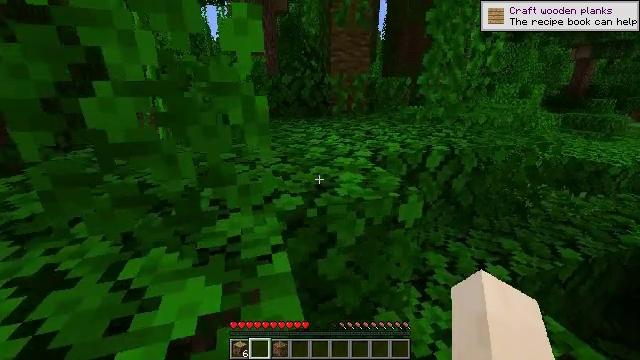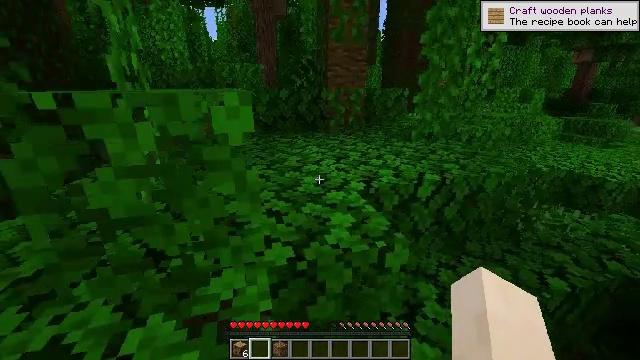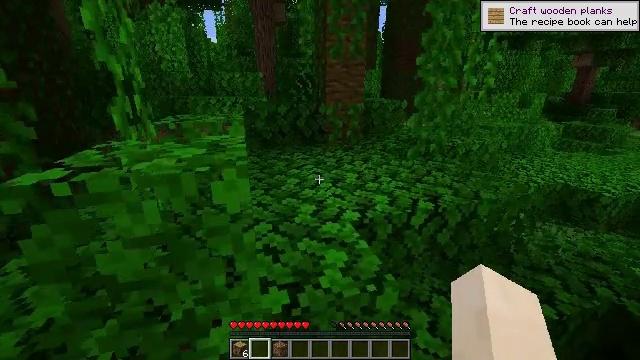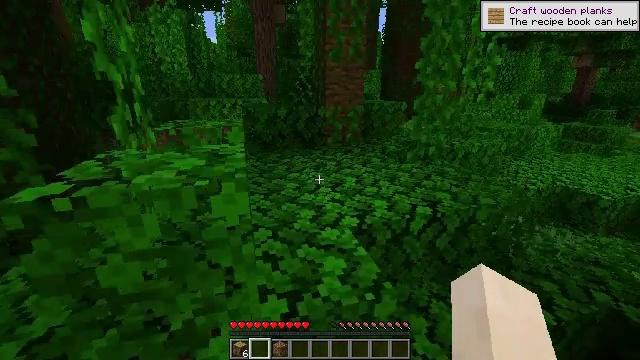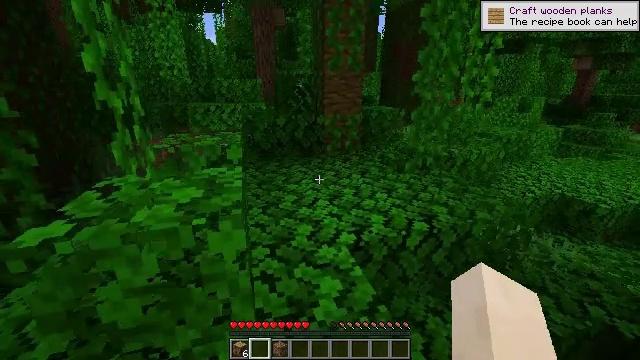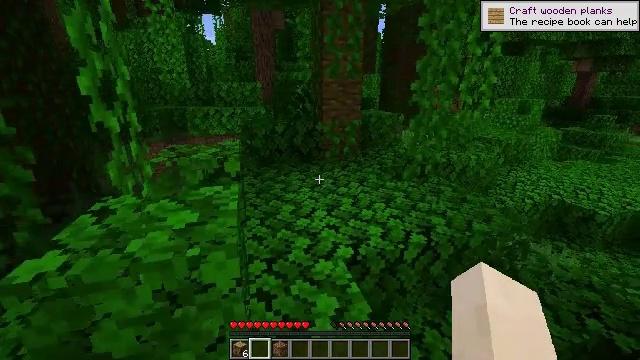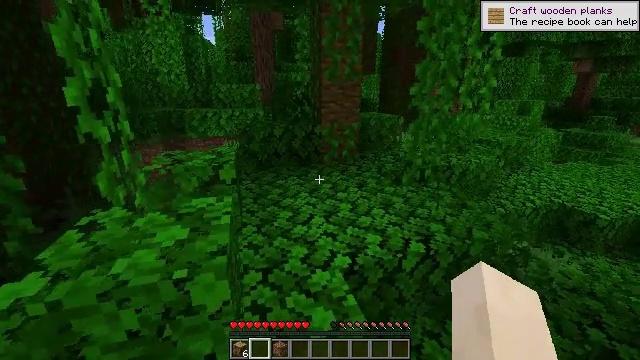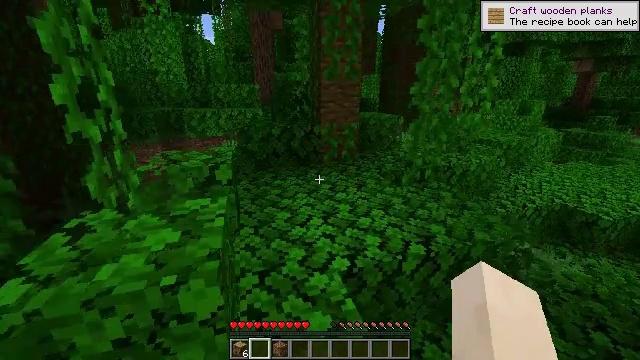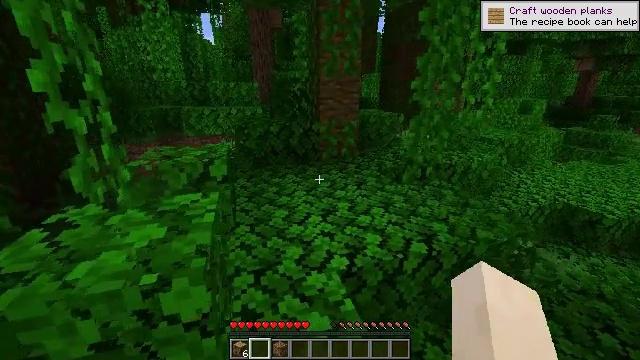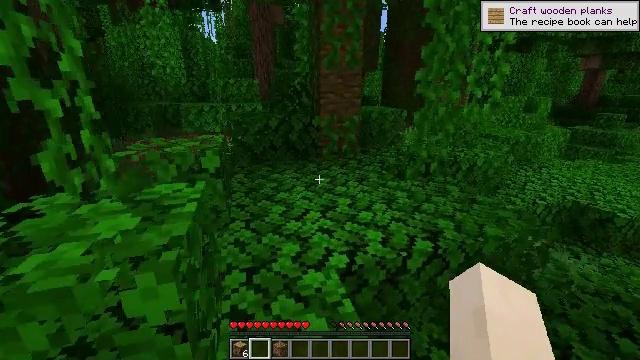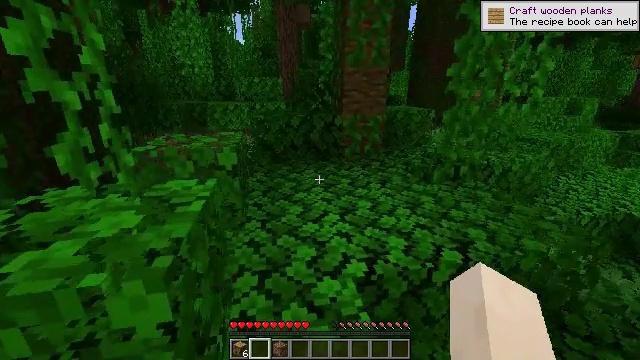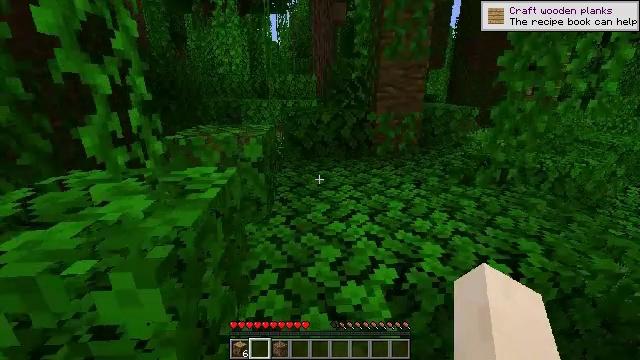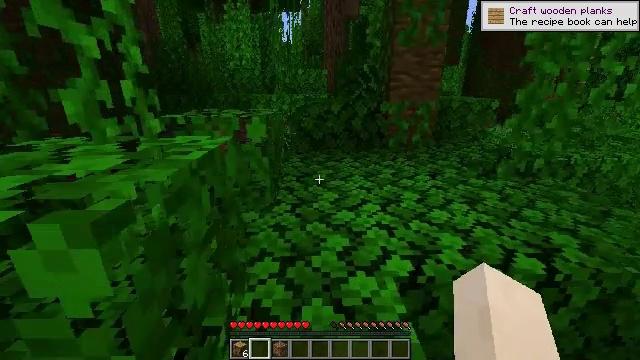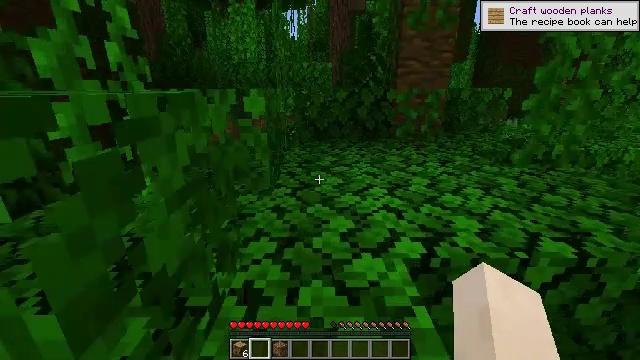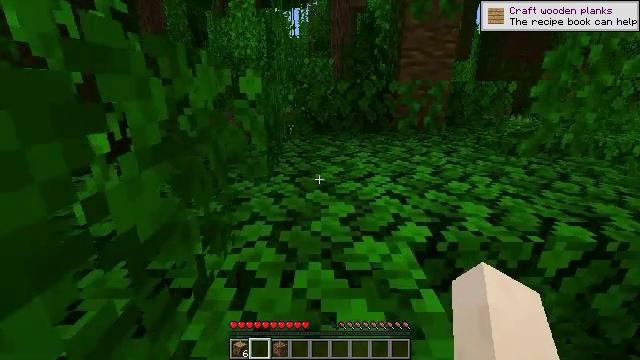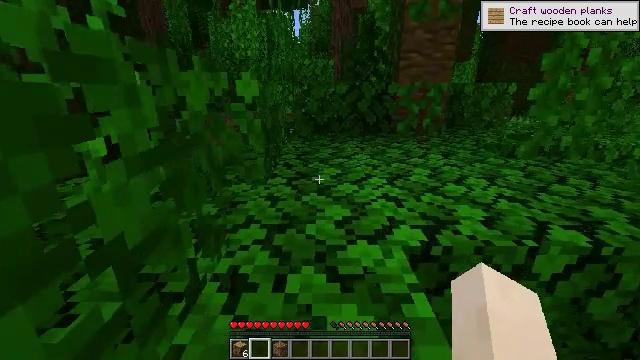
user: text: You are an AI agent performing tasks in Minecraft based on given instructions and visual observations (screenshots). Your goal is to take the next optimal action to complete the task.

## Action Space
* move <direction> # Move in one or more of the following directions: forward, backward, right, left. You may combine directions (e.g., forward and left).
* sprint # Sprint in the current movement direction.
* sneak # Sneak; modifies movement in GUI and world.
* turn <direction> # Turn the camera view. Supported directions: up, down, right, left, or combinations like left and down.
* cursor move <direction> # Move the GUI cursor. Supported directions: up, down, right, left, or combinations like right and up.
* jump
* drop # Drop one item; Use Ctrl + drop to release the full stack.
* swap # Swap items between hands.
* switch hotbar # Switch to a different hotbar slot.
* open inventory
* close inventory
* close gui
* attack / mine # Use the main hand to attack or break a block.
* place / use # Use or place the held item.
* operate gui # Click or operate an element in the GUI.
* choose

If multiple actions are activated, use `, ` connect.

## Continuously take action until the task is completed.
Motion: motion action
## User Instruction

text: Cut the tripwire to disarm it.
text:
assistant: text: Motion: move forward, jump
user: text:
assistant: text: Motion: move forward, jump
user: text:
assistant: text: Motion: move forward, jump
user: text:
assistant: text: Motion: move forward, jump
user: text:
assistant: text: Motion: move forward, jump
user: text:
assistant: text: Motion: move forward
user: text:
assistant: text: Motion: move forward
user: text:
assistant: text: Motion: move forward
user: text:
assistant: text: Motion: move forward
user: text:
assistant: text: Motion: move forward, turn left
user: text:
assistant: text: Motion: move forward, turn left
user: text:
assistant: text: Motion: move forward, turn left, jump
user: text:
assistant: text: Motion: move forward, turn left, jump
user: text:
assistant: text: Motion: move forward, jump
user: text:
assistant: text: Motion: move forward, jump
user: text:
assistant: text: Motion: move forward, jump
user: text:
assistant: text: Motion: move forward, jump
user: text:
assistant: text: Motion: move forward
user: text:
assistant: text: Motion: move forward
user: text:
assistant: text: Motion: move forward, turn right
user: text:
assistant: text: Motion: move forward, turn right
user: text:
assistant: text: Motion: move forward, turn right
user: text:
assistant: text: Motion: move forward, turn right
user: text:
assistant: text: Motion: turn right
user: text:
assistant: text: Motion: turn right
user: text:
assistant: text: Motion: move forward, turn right
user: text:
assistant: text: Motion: move forward, turn right
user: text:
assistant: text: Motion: move forward, turn right
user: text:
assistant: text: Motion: turn right
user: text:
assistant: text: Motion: move forward, turn right